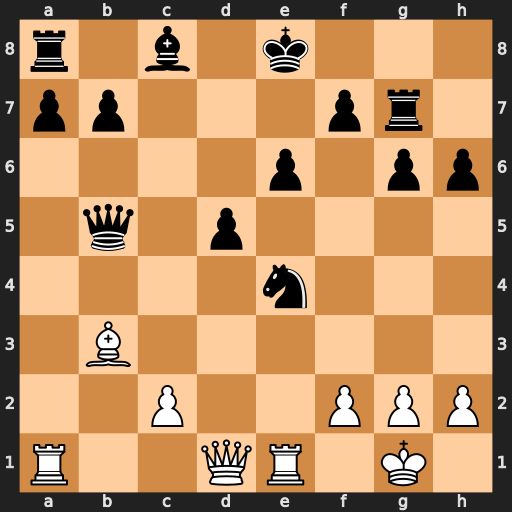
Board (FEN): r1b1k3/pp3pr1/4p1pp/1q1p4/4n3/1B6/2P2PPP/R2QR1K1
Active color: w
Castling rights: q
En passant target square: -
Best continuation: Ba4 Qxa4 Rxa4